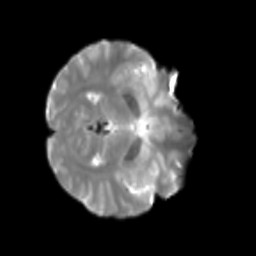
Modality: T2w
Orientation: axial
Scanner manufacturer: siemens
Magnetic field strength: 3 T
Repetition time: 4 s
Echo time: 0.0594 s